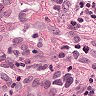
Metastatic tissue present: yes